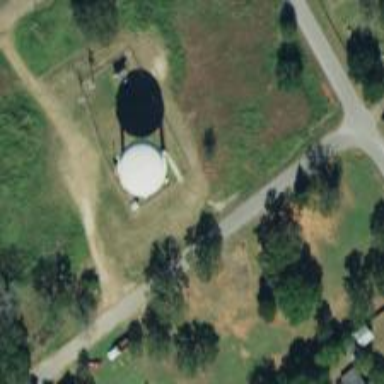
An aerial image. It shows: Water tower that is man-made.